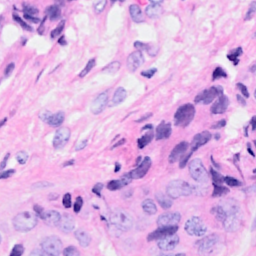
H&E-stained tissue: Breast